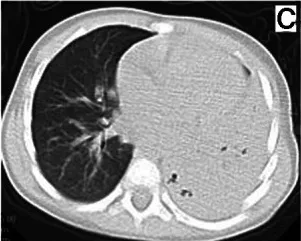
Chest plane computed tomography at 5 days before admission. Showing left lung consolidation (lung window).
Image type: radiology (ct)